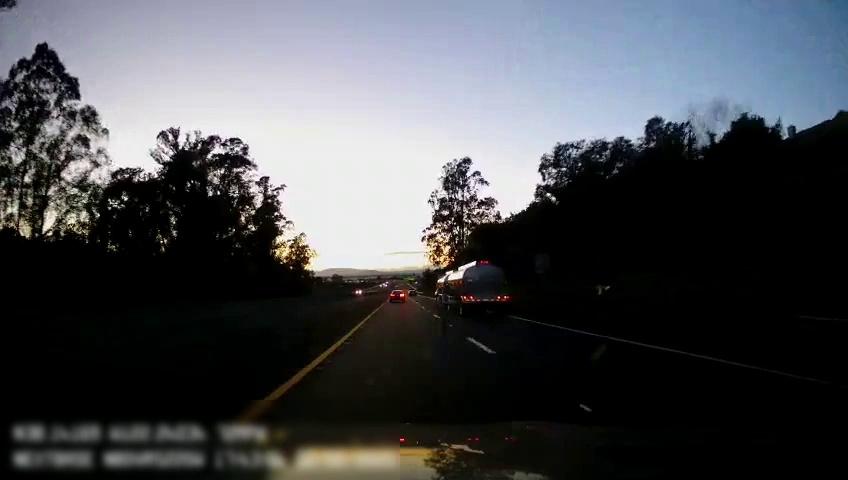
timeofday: Dusk/Dawn/Twilight
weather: Sunny
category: Drivable Space
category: Vehicles | Car
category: Vehicles | Other LV
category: Vehicles | Truck
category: Lanes | Alternate Lane
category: Lanes | Alternate Lane
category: Lanes | Alternate Lane
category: Traffic | Signs